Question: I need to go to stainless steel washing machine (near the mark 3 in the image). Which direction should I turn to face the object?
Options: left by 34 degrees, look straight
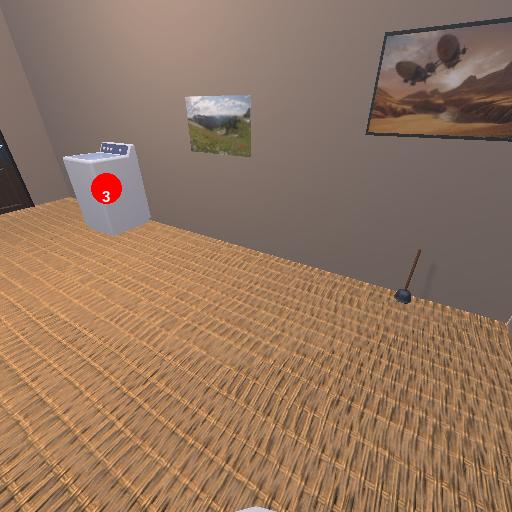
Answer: left by 34 degrees